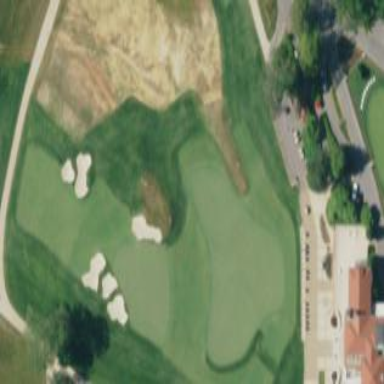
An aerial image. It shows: Golf fairway surrounded by grass.